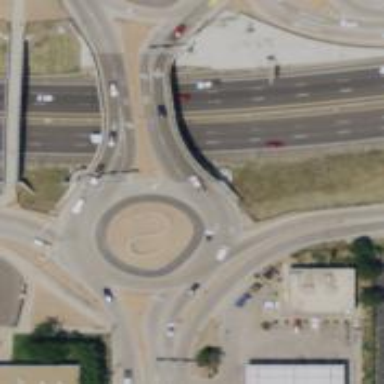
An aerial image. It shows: Secondary road leading to roundabout.